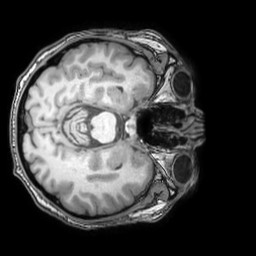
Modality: T1w
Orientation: axial
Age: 33
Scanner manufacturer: philips
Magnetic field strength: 3 T
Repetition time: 0.007 s
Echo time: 0.003501 s